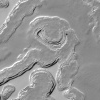
Atmospheric dust classification: not_dusty